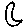
Label: moon